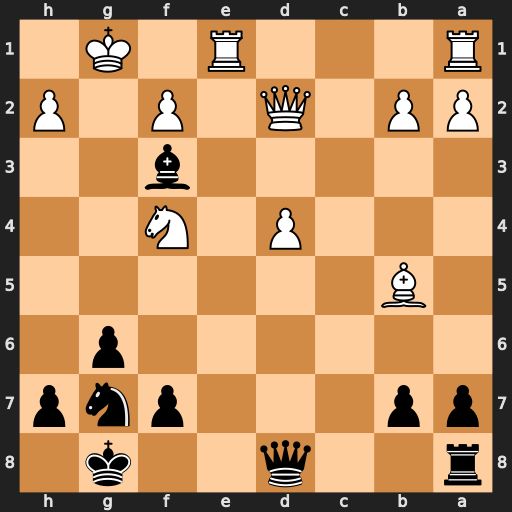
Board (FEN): r2q2k1/pp3pnp/6p1/1B6/3P1N2/5b2/PP1Q1P1P/R3R1K1
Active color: b
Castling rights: -
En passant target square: -
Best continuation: Qg5+ Kf1 Bg2+ Ke2 Qxb5+